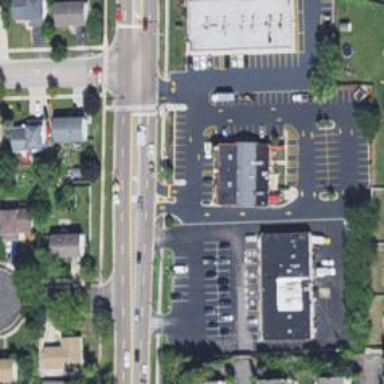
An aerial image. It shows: Unmarked road crossing.